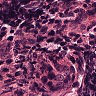
Metastatic tissue present: no